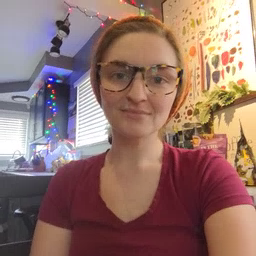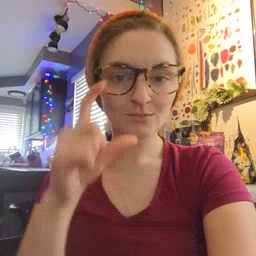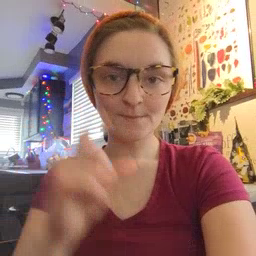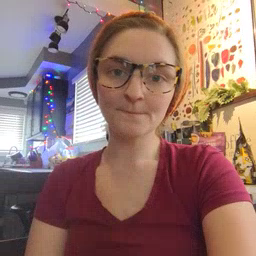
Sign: moon